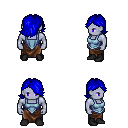
a pixel art fantasy rpg character, male body template, dark elf, purple skin, blue vest, robe skirt, blue swoop hairstyle, black shoes, four views (front, back, left, right), 2x2 character sprite sheet, small pixel art, hard edges, no anti-aliasing